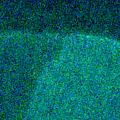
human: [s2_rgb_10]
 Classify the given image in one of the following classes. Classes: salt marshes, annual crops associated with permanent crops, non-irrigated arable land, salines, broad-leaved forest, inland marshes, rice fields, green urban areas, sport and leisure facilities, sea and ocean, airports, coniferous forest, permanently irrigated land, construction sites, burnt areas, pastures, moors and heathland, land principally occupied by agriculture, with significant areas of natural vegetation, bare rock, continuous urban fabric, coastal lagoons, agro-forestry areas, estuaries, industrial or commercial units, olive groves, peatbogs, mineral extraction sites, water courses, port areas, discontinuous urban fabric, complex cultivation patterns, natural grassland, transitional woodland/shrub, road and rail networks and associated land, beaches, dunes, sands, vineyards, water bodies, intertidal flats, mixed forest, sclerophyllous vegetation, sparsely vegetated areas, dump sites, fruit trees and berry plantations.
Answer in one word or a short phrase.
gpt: sea and ocean